Interaction volume radius: 10 \u00c5
Interaction volume height: 15 \u00c5
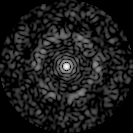
Disorder parameter: 0.8194